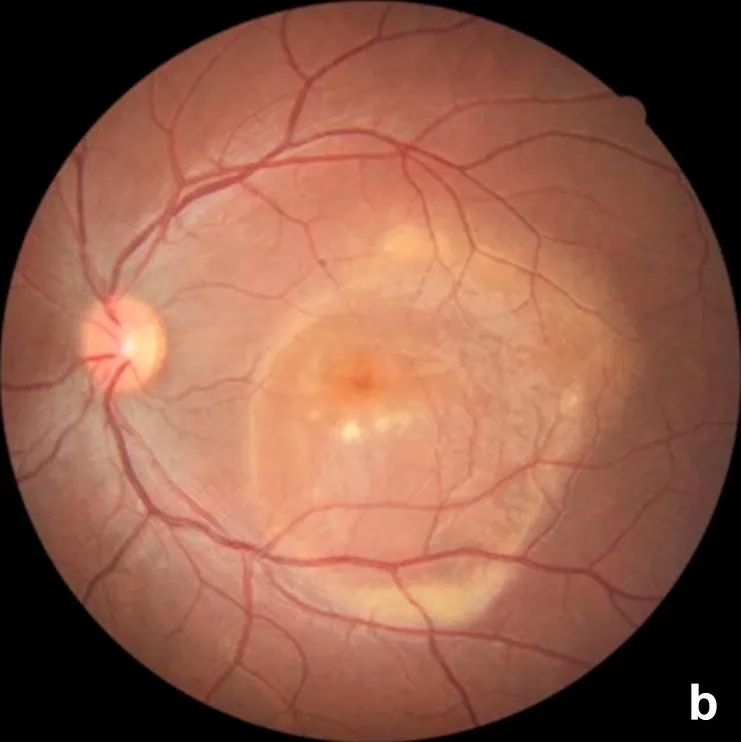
Color fundus photography.
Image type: ophthalmic_imaging (fundus_photograph)